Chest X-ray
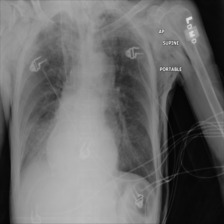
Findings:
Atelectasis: negative
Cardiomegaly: negative
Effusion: negative
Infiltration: negative
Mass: negative
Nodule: negative
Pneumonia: negative
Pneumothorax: negative
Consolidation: positive
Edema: negative
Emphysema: positive
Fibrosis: negative
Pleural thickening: negative
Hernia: negative